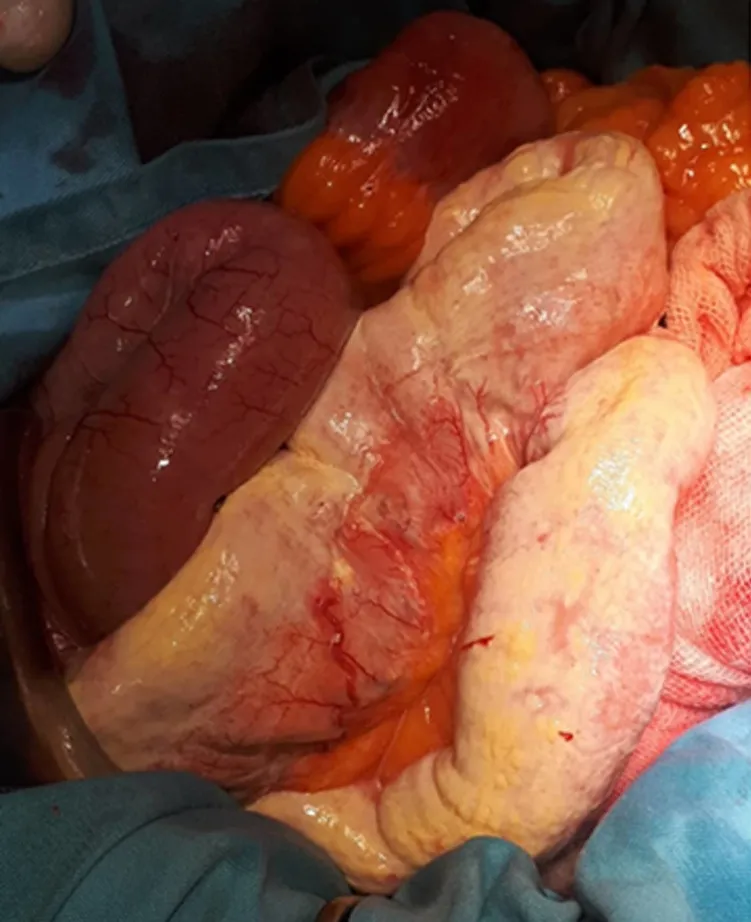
operative view showing the congestive wall of the small bowel due to dilated lymphatics.
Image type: medical_photograph (other_medical_photograph)